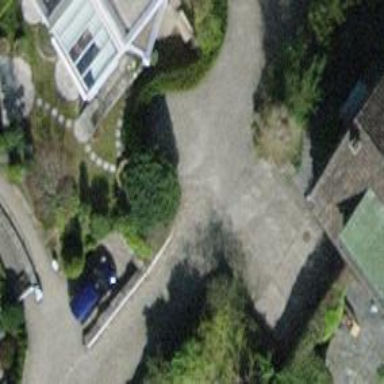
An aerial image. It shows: Cobblestone driveway.